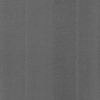
Label: dusty